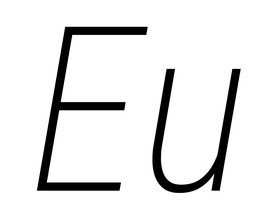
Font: Roboto-Italic_Condensed_ExtraLight_Italic